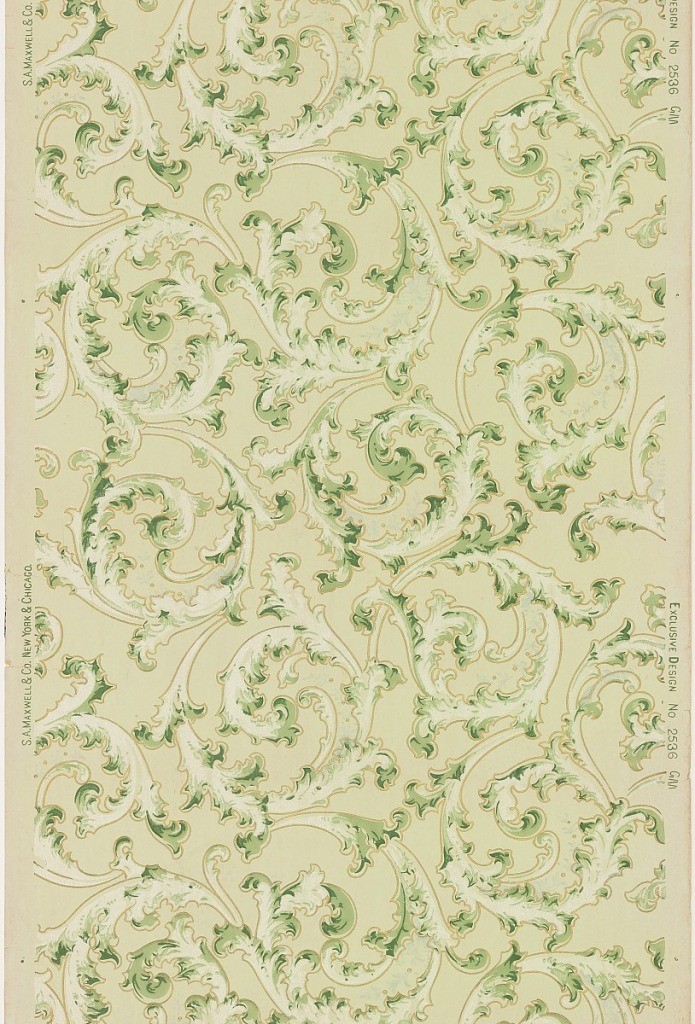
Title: Ceiling paper
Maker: Maxwell & Co., S.A., Chicago, Illinois, USA
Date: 1905–1915
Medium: Machine-printed paper, liquid mica
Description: Repeating pattern of acanthus scrolls, printed in green and white with a metallic gold outline, on pale green ground.